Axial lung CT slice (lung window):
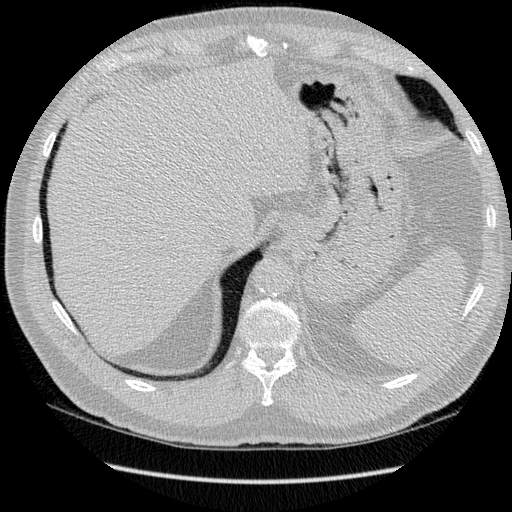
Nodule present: no